Question: The tab I'm working on has 12 editfields, the scrollpanel does not display all of it, the last 2 editfields gets chopped/cut off. They are only displayed when I click into them and put in some input. May I know how to solve this?

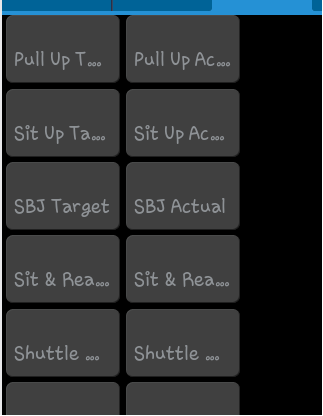
Answer: You can use Scrollpanel.add these edit boxes to scrollpanel and add scrollpanel to Form.